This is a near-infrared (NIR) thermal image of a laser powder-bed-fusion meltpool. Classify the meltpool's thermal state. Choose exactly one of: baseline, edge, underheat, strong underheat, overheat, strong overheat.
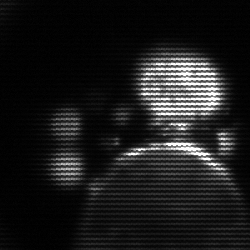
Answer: baseline